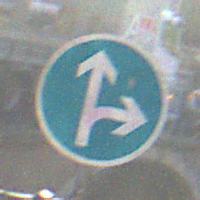
Verkehrszeichen: VorgeschriebeneFahrtrichtungGeradeausOderRechts
Umgebung: Outdoor, Urban
Tageszeit: SunriseSunset
Wetter: PartlyCloudy
Licht: Natural
Jahreszeit: Autumn
Kontrast: HighContrast